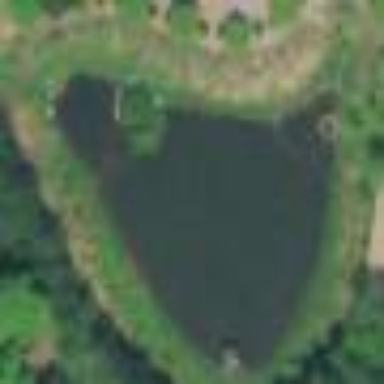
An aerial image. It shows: Detention basin with water.